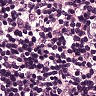
Metastatic tissue present: no